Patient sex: F
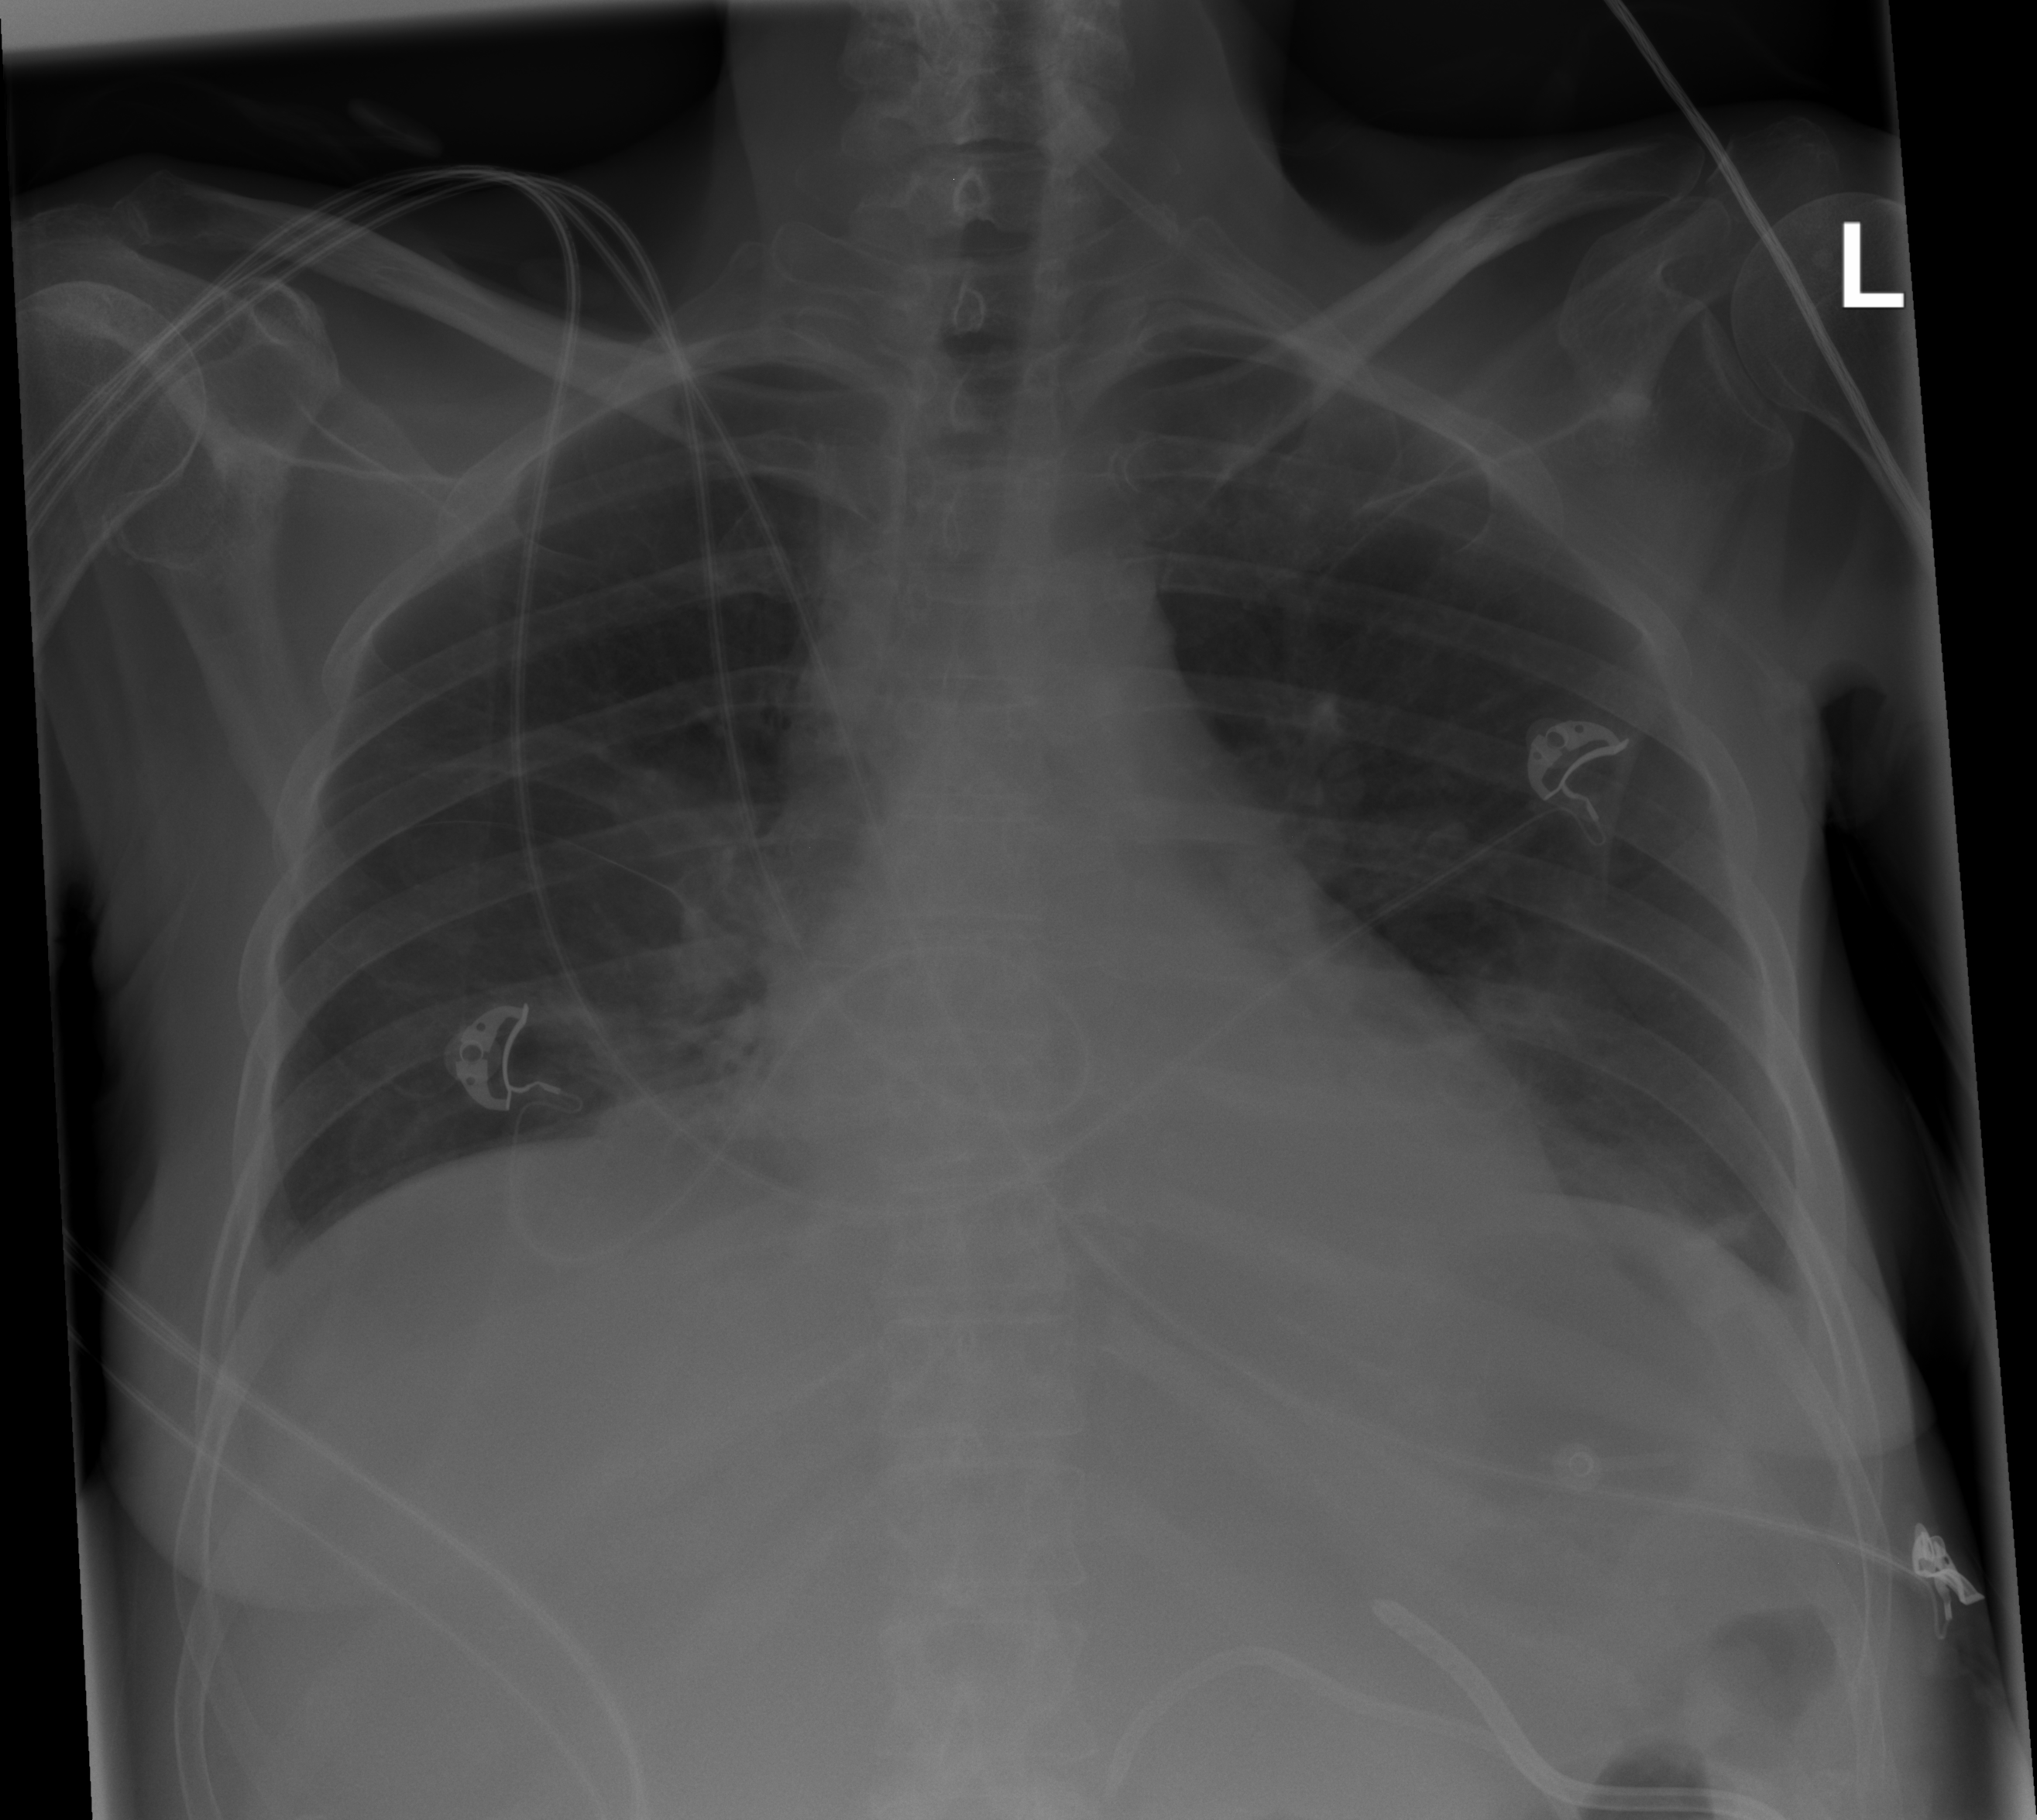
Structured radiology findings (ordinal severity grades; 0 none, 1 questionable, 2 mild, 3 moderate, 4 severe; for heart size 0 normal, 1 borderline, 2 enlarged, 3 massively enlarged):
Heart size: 0
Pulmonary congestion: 0
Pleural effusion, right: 0
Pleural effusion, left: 0
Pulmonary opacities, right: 0
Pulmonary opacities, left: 0
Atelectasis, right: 1
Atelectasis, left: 2